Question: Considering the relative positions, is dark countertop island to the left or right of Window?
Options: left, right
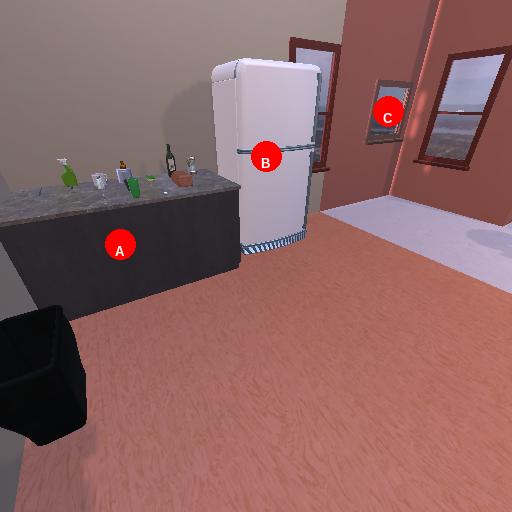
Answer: left